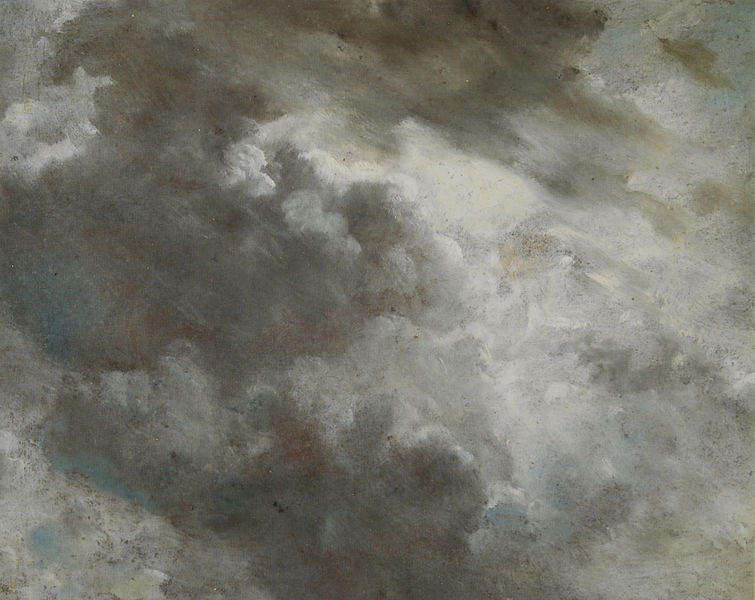
Titel: Cloud Study
Künstler: John Constable
Standort: New Haven (Connecticut)
Institution: Yale Center for British Art
Schlagwörter: blau, dunkel, gemälde, gewitter, himmel, meer, schatten, wasser, weiß, wolken, fluss, gelb, grün, impressionismus, landschaft, ocker, see, ausschnitt, bewegung, braun, grau, hell, hut, licht, nacht, renoir, schwarz, skizze, szene, türkis, rot, wolke, beige, malerei, richter, barock, bild, holland, niederlande, öl, natur, spiegelung, wind, gewässer, pastos, rauch, sonne, england, rosa, bewegt, bewölkt, hellblau, relief, düster, studie, abstrakt, farben, sonnenlicht, zug, dunst, farbe, formen, lila, nebel, tag, violett, monochrom, treiben, ziehen, seine, constable, sturm, stürmisch, turner, unwetter, wetter, wild, dick, dunkelblau, detail, stimmung, tiefe, ölfarbe, ölfarben, impression, regen, schmutz, bedeckt, gewitterwolken, wolkig, bedrohlich, leinwand, grauabstufungen, malen, pinselstrich, diagonal, hubi, verwischt, regenwolken, dramatisch, dramatik, ölskizze, dreck, graublau, pinselstriche, goethe, streben, cumulus, acht, holländer, dreckig, formation, blei, lücken, raffael, william, auftürmen, hagel, ruisdael, unheil, william turner, strum, changieren, tiefblau, regenwolke, wolkenstudie, naturschauspiel, himmelsansicht, reliefartig, ballen, wolkenberge, quellen, sky, verweht, wolkenformation, partie, ntur, pinselstruktur, umgrenzen, ruidael, umwölkt, t, 1900, cumuluswolken, sepiafarben, wolkenkuller, nur wolken